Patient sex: M
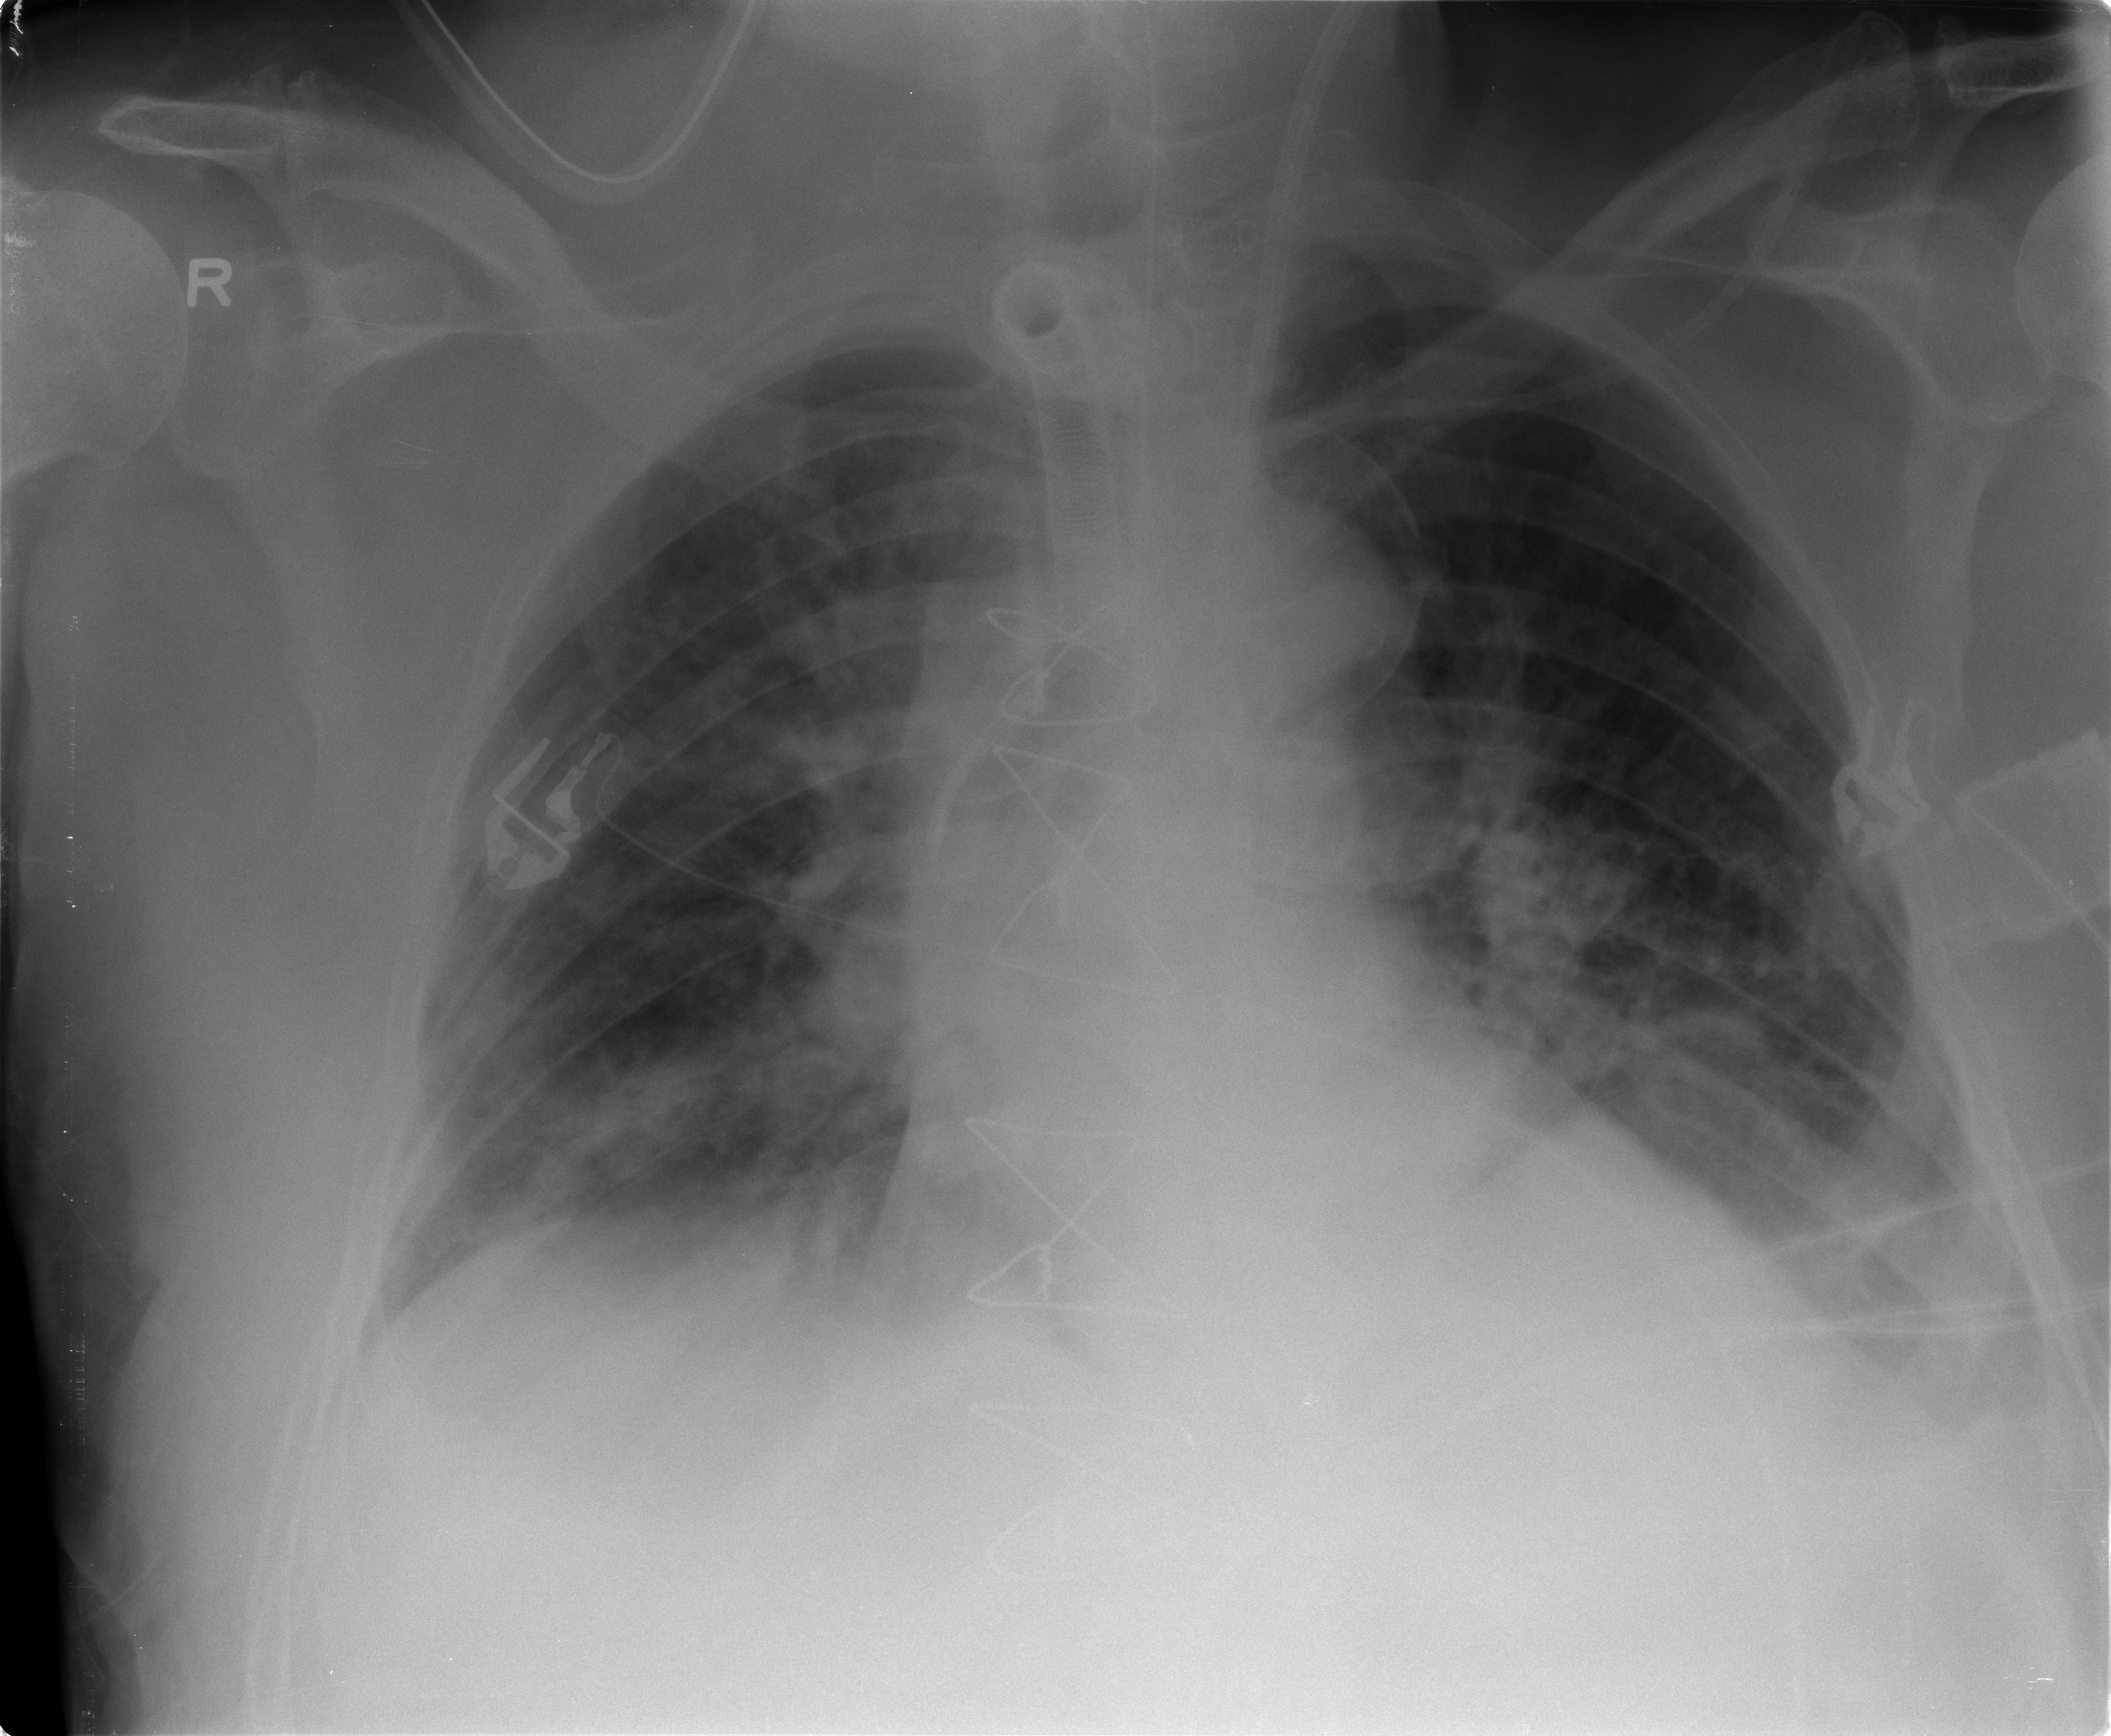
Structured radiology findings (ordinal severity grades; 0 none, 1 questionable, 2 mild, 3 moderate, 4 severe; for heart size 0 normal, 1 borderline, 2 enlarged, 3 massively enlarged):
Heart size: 1
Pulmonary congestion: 2
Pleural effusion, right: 1
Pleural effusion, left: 2
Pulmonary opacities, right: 3
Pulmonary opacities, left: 2
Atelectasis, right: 3
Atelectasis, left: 2